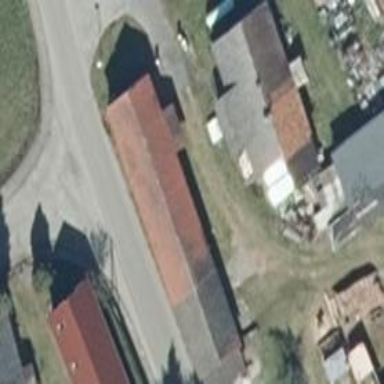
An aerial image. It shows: Building with gabled roof oriented along its length.